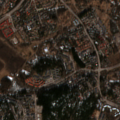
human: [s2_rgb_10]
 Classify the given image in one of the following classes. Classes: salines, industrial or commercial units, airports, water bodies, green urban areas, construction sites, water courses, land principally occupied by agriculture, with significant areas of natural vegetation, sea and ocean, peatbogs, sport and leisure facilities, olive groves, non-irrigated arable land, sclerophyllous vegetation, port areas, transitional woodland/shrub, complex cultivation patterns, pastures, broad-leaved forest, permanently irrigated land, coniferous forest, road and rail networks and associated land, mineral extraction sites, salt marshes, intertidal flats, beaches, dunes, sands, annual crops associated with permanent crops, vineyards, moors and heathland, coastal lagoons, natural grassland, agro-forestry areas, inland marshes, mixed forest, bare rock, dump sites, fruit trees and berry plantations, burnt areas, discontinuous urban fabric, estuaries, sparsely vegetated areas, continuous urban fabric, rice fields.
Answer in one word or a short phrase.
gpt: discontinuous urban fabric, land principally occupied by agriculture, with significant areas of natural vegetation, broad-leaved forest, coniferous forest, mixed forest